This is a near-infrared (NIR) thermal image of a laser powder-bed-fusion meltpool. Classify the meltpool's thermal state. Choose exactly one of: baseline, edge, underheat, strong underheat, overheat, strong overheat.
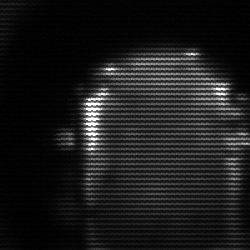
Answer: baseline